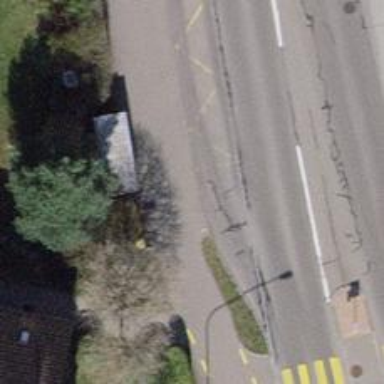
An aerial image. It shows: Platform for public transport with shelter.